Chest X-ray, PA view. Patient: 35 years old, sex F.
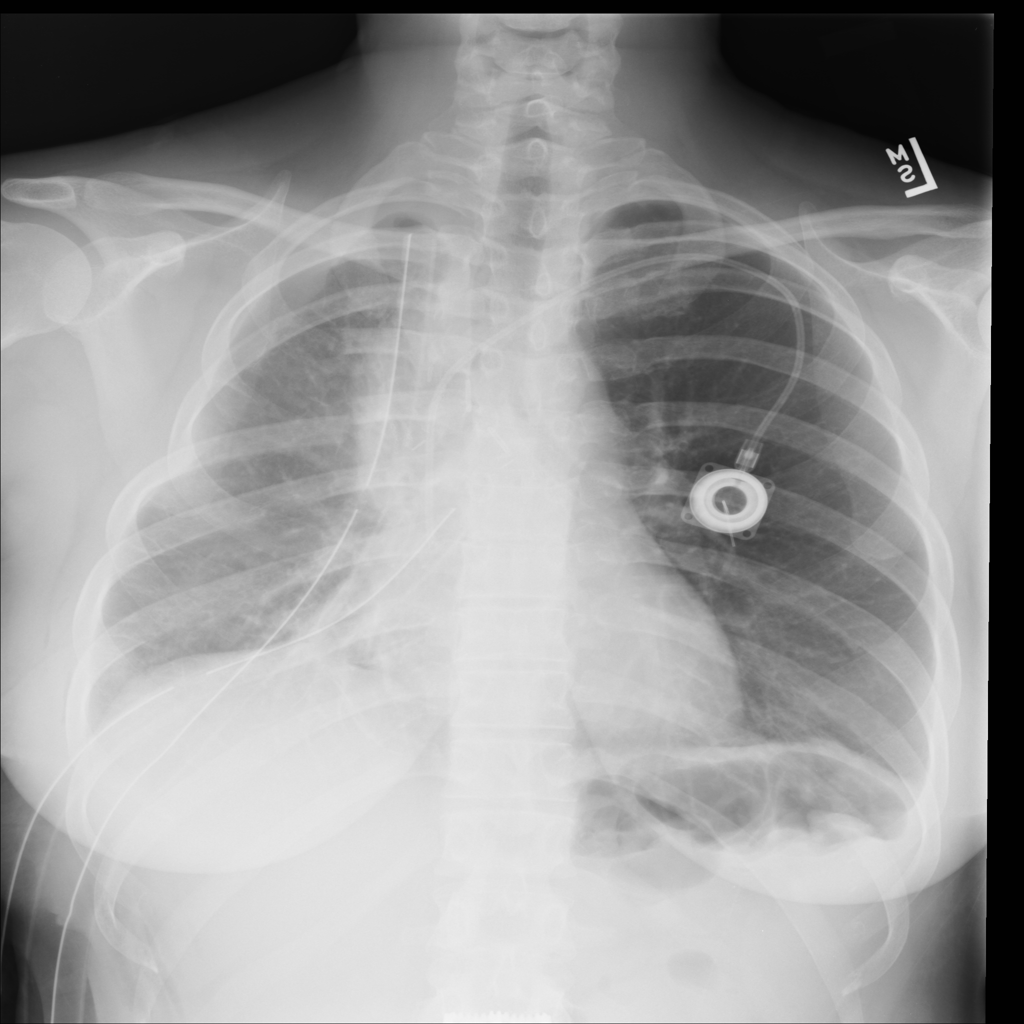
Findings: Pleural_Thickening